Question: I have a listview with number and an image buton with each number. I want to make call on button click to the number in the row. my getview method is
'''
@Override
public View getView(int position, View convertView, ViewGroup parent) {
// TODO Auto-generated method stub
View rowView = convertView;
ContactStockView sv = null;
if (rowView == null) {
// Get a new instance of the row layout view
LayoutInflater inflater = activity.getLayoutInflater();
rowView = inflater.inflate(
R.layout.activity_row, null);
// Hold the view objects in an object,
// so they don't need to be re-fetched
sv = new ContactStockView();
sv.name = (TextView) rowView.findViewById(R.id.textacti_row1);
sv.number = (TextView) rowView.findViewById(R.id.textacti_row2);
sv.btncall=(ImageButton)rowView.findViewById(R.id.imgbtn_call);
//sv.btncall.setOnClickListener((OnClickListener) activity);
rowView.setTag(sv);
//ImageButton btn=(ImageButton)convertView.findViewById(R.id.btn_call);
/* */
} else {
sv = (ContactStockView) rowView.getTag();
}
// Transfer the stock data from the data object
// to the view objects
ContactStock currentStock = (ContactStock) stocks.get(position);
sv.name.setText(currentStock.getName());
number=currentStock.getNumber();
sv.number.setText(number);
//ImageButton btn=(ImageButton)rowView.findViewById(R.id.imgbtn_call);
sv.btncall.setOnClickListener(new View.OnClickListener() {
@Override
public void onClick(View v) {
// TODO Auto-generated method stub
//Toast.makeText( activity, number, Toast.LENGTH_SHORT).show();
String phoneCallUri = "tel:"+number;
Intent phoneCallIntent = new Intent(Intent.ACTION_CALL);
phoneCallIntent.setData(Uri.parse(phoneCallUri));
activity.startActivity(phoneCallIntent);
}
});
/* btn.setOnClickListener(new View.OnClickListener() {
@Override
public void onClick(View v) {
// TODO Auto-generated method stub
//Toast.makeText( activity, "abc", Toast.LENGTH_SHORT).show();
/*}
});*/
// TODO Auto-generated method stub
return rowView;
}
protected static class ContactStockView {
protected TextView name;
protected TextView number;
protected ImageButton btncall;
}
'''
My log cat on call is

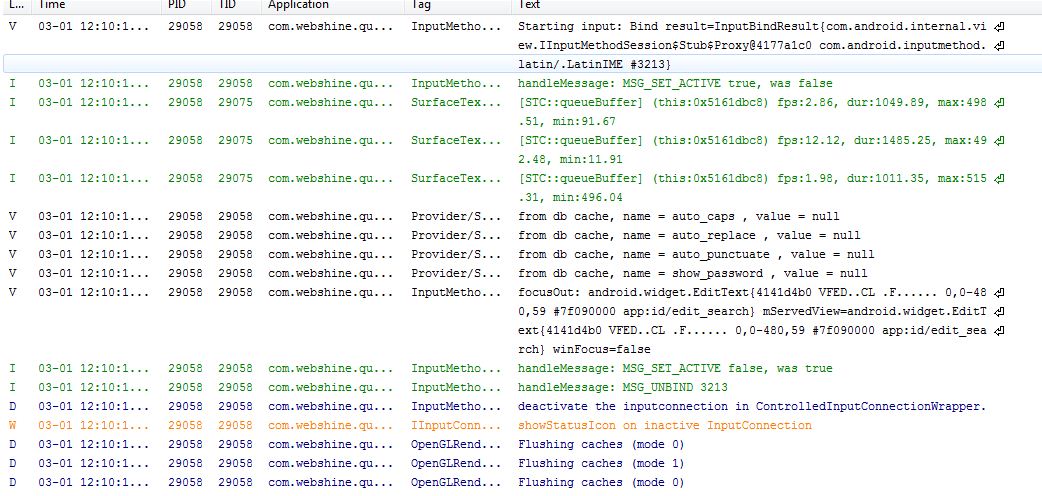
Answer: you should declare the string in get view method not outside it. change
'''
number=currentStock.getNumber();
'''
to
'''
final String number=currentStock.getNumber();
'''
and delete the string(ie,number) from outside getview method